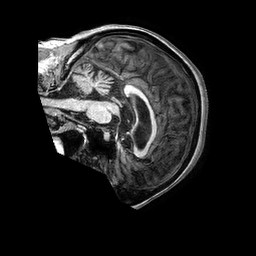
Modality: T1w
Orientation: sagittal
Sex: female
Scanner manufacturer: philips
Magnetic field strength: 3 T
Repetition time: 0.006585 s
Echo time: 0.002958 s